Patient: sex M, age 44
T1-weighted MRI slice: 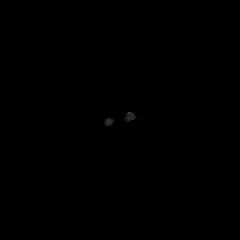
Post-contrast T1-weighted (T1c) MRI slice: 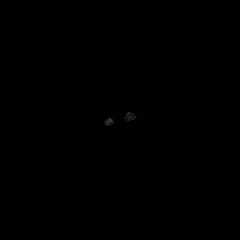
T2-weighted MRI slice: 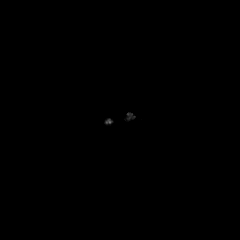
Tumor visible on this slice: no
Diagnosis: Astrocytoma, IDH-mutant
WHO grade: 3